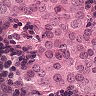
Metastatic tissue present: yes